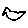
Label: bird